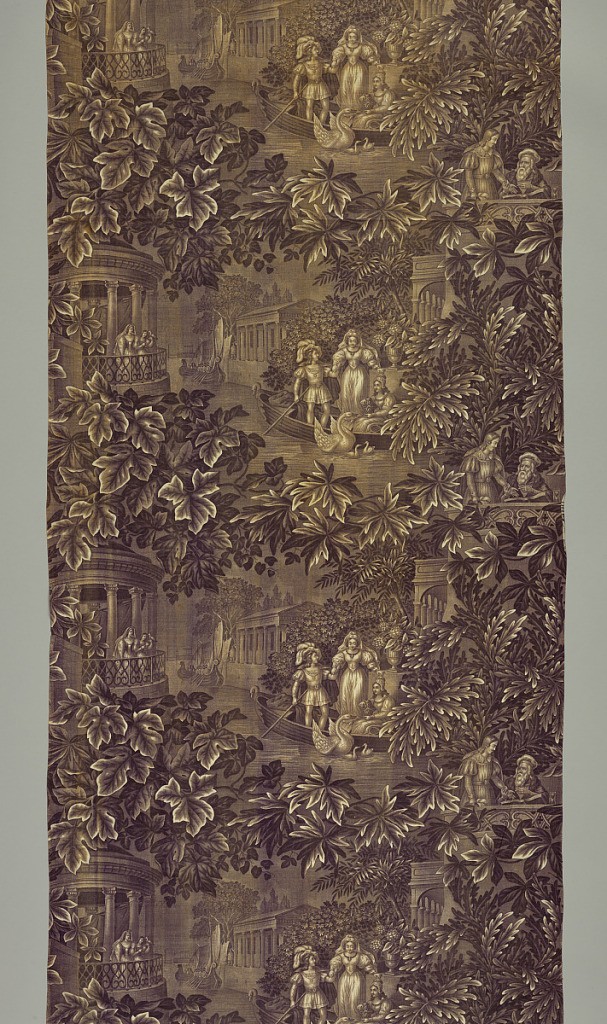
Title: Textile
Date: ca. 1840
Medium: cotton Technique: printed by engraved copper plate on plain weave
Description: Scenes illustrating a story (possibly Lohengrin) in shades of purple.